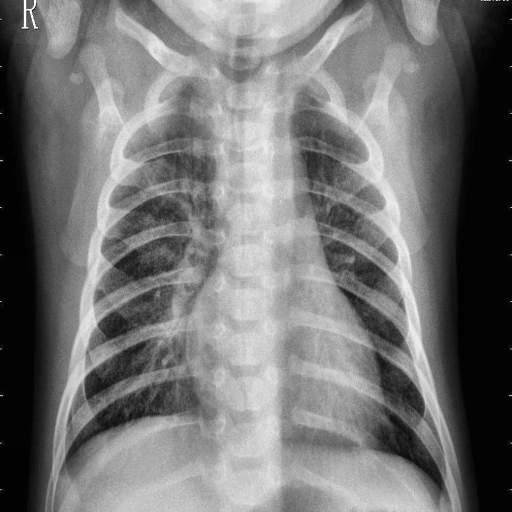
Finding: PNEUMONIA